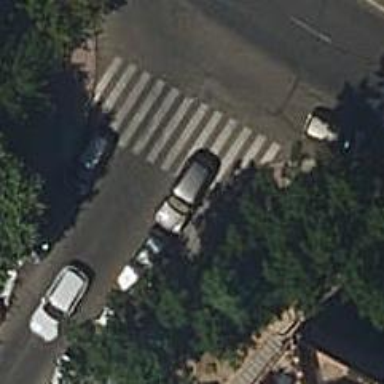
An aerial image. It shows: Uncontrolled crossing on the road.